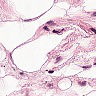
Metastatic tissue present: no